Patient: sex F, age 61
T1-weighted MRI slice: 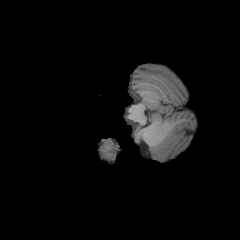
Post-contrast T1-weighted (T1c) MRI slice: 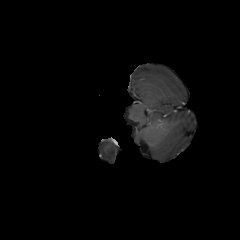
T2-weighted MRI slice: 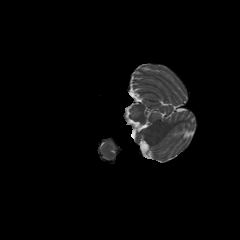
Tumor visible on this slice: no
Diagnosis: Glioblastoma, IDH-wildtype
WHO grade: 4